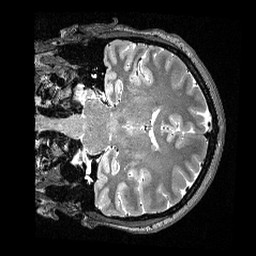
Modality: T2w
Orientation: coronal
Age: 27
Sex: male
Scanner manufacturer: siemens
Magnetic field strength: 3 T
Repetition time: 3.2 s
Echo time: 0.479 s